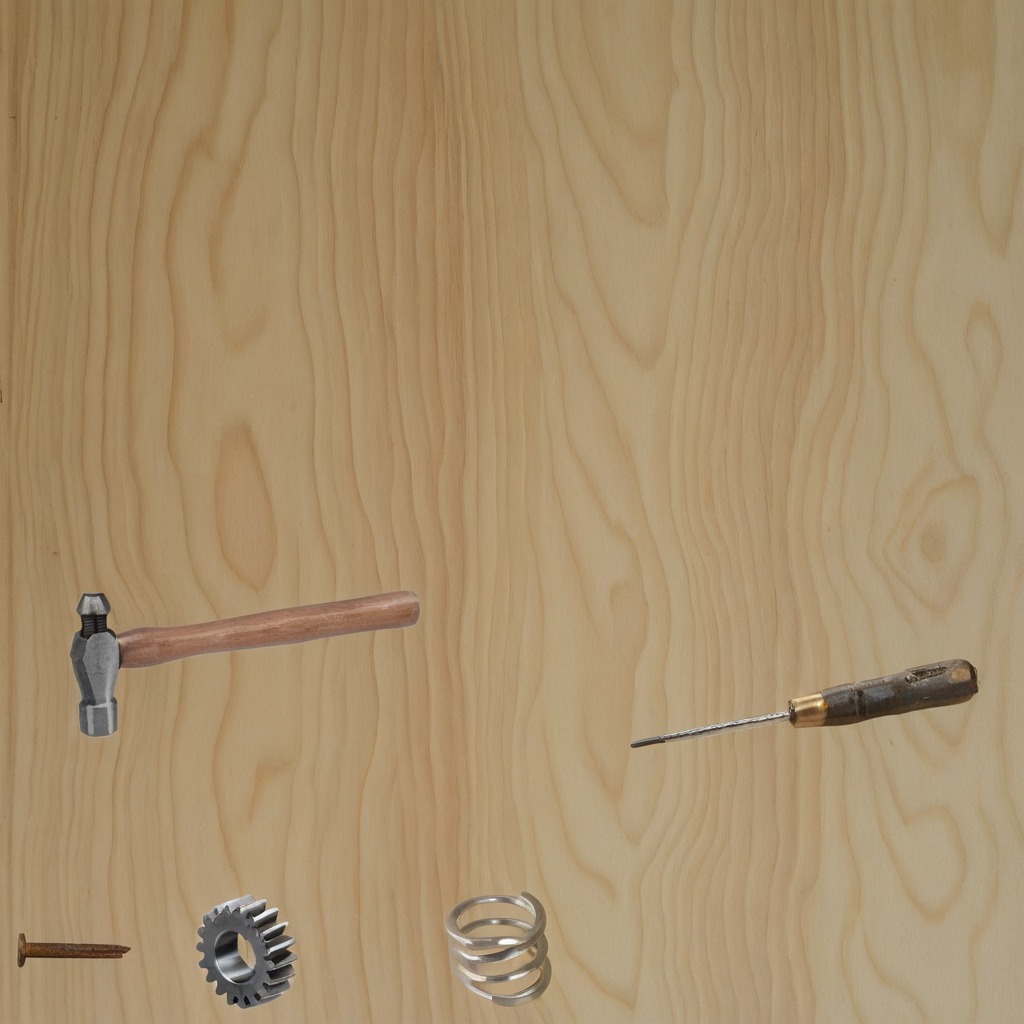
A steel gear with teeth, a hammer, an iron nail, a coiled metal spring, and a screwdriver are lying on the plywood surface in a paint workshop.